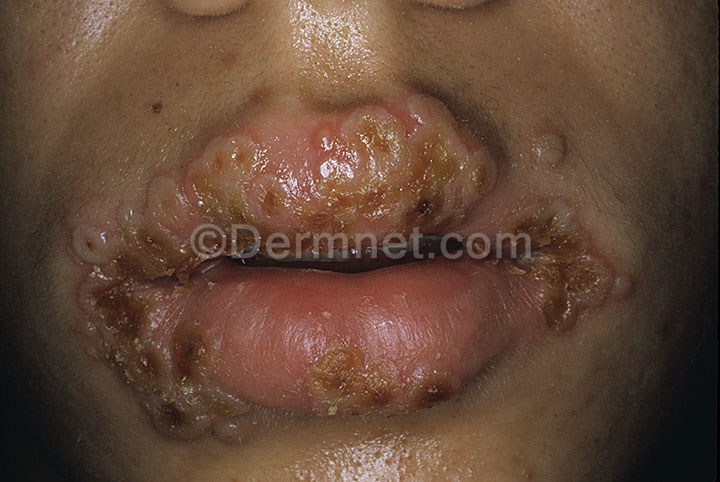
Disease: Warts Molluscum and other Viral Infections